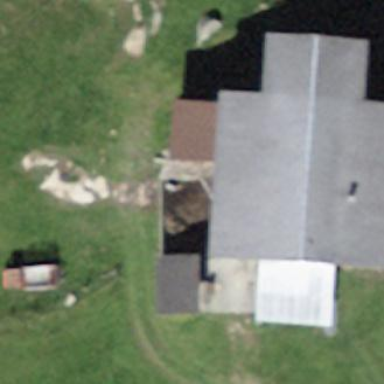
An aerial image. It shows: Cowshed building.